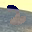
Label: 2